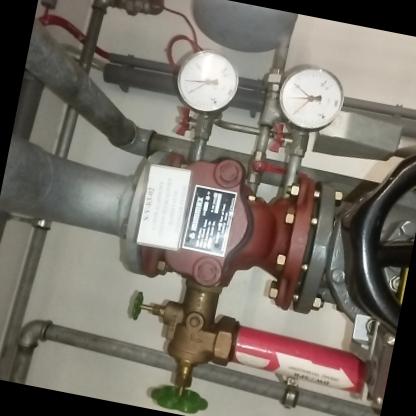
Klasa: inne